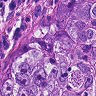
Metastatic tissue present: yes